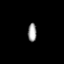
Tissue: lung
Cell type: Endothelial cells
Senescence score: 0.6248
Nuclear area (px): 159
Mean DAPI intensity: 155